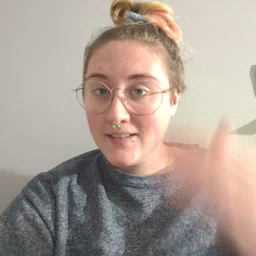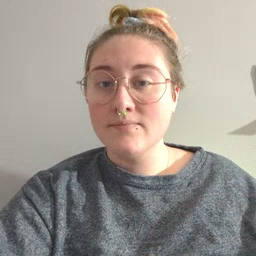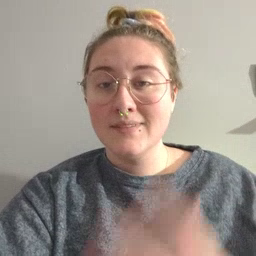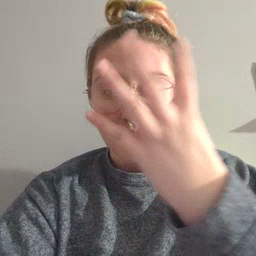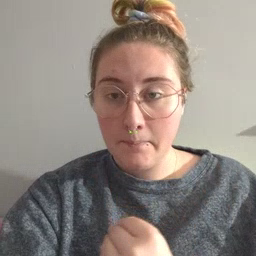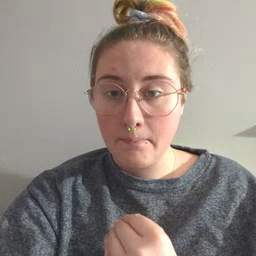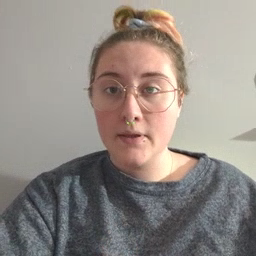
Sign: sleep